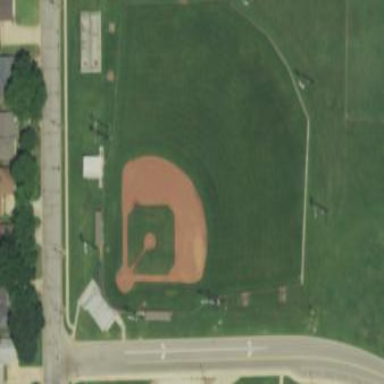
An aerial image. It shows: Baseball pitch for leisure and sports activities.